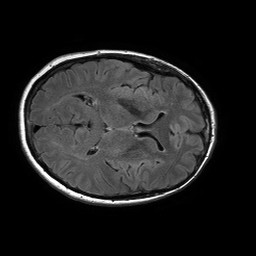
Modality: FLAIR
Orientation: axial
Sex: female
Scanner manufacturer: philips
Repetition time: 11 s
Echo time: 0.125 s